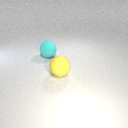
large cyan rubber sphere to the left of large yellow rubber sphere